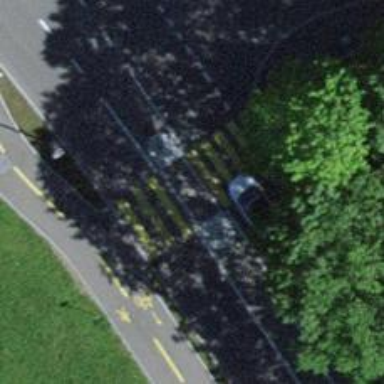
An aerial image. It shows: Marked footway crossing with central island.